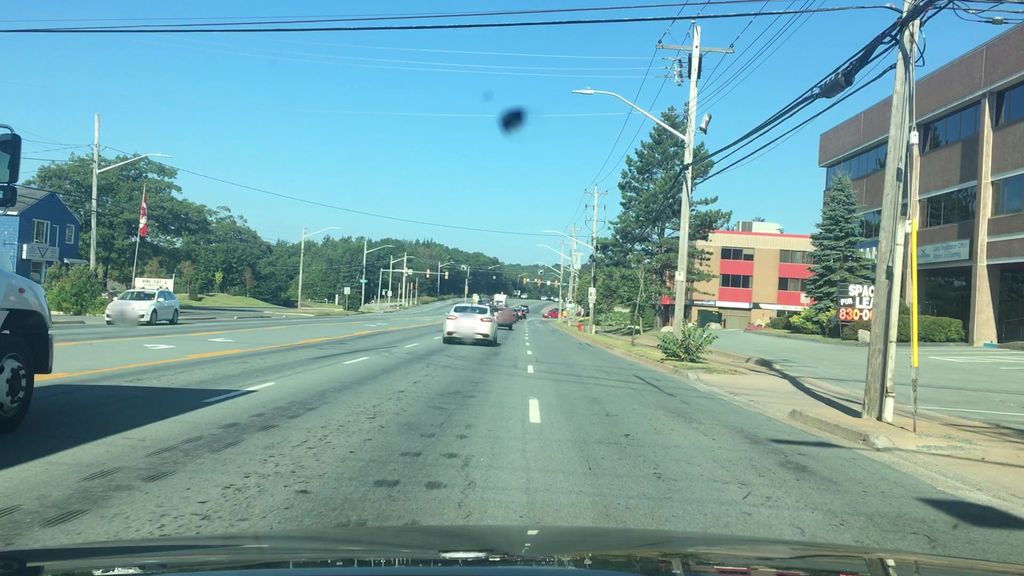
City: halifax